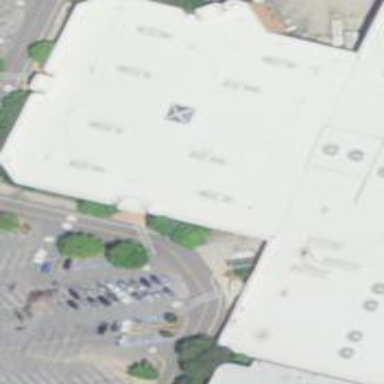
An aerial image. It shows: Department store.